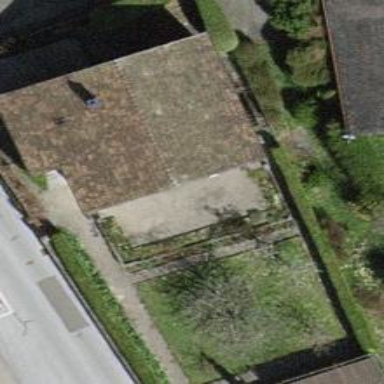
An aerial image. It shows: Detached building.